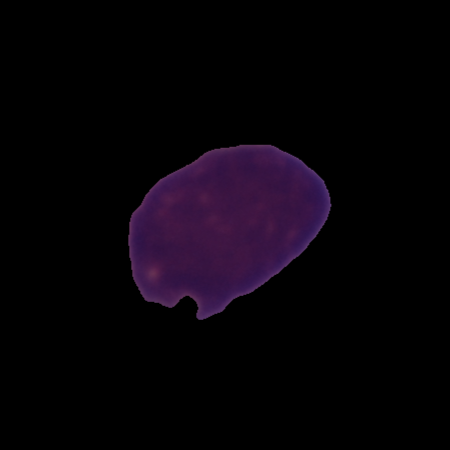
Label: cancer